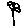
Label: flower